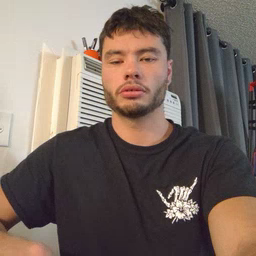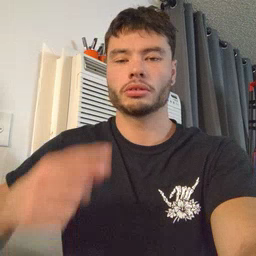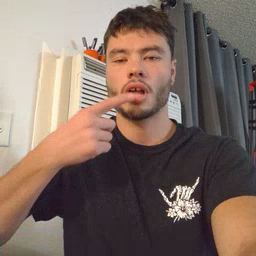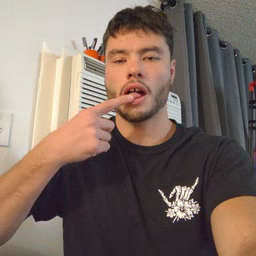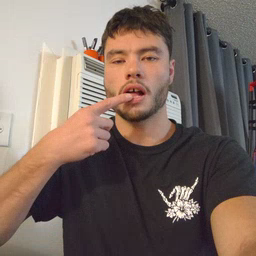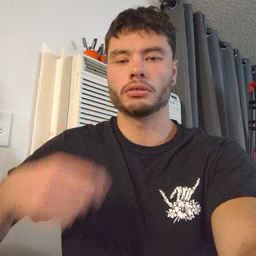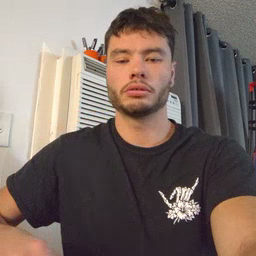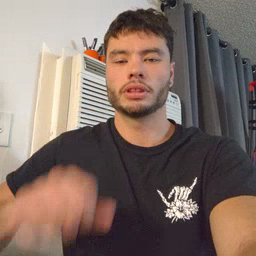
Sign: tongue